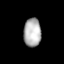
Tissue: lung
Cell type: Others
Senescence score: 0.2067
Nuclear area (px): 484
Mean DAPI intensity: 178.831